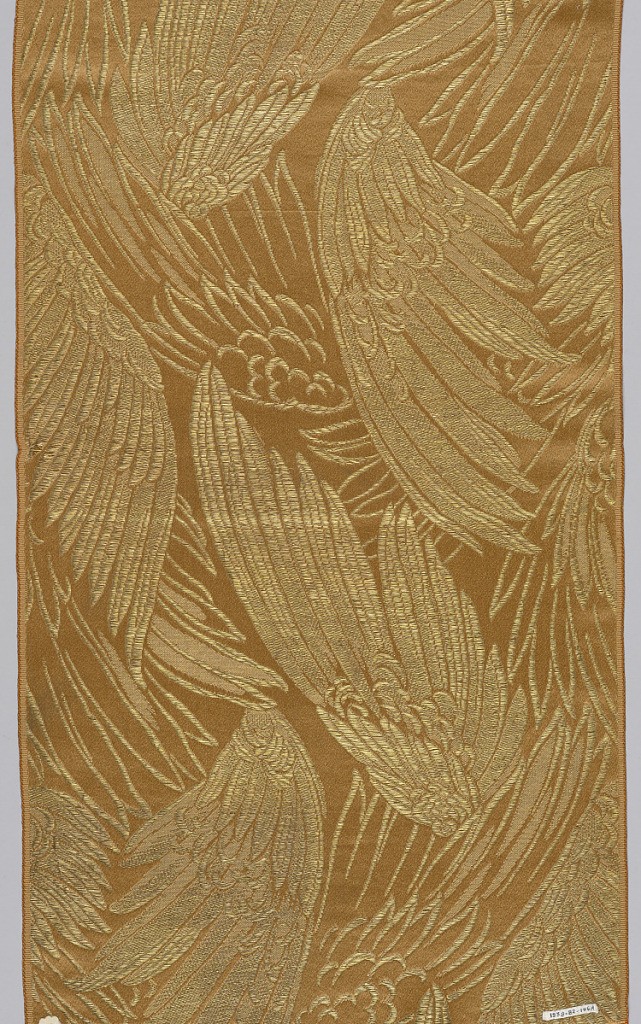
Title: Ribbon samples
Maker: Herman A. Elsberg, American, 1869–1938
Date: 1919
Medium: silk, metallic thread Technique: plain compound satin with supplementary weft
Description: Samples of a wide ribbon with a satin ground in solid color with a design of bird wings in supplementary gold weft.